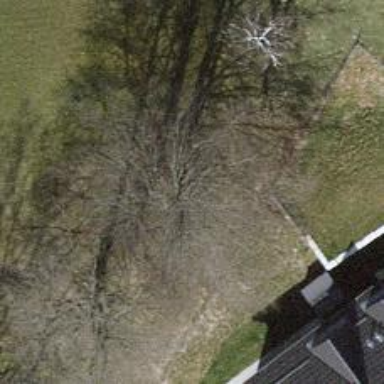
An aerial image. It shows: Garden with deciduous broadleaved trees.